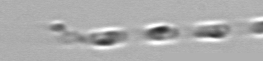
Label: Skeletonema